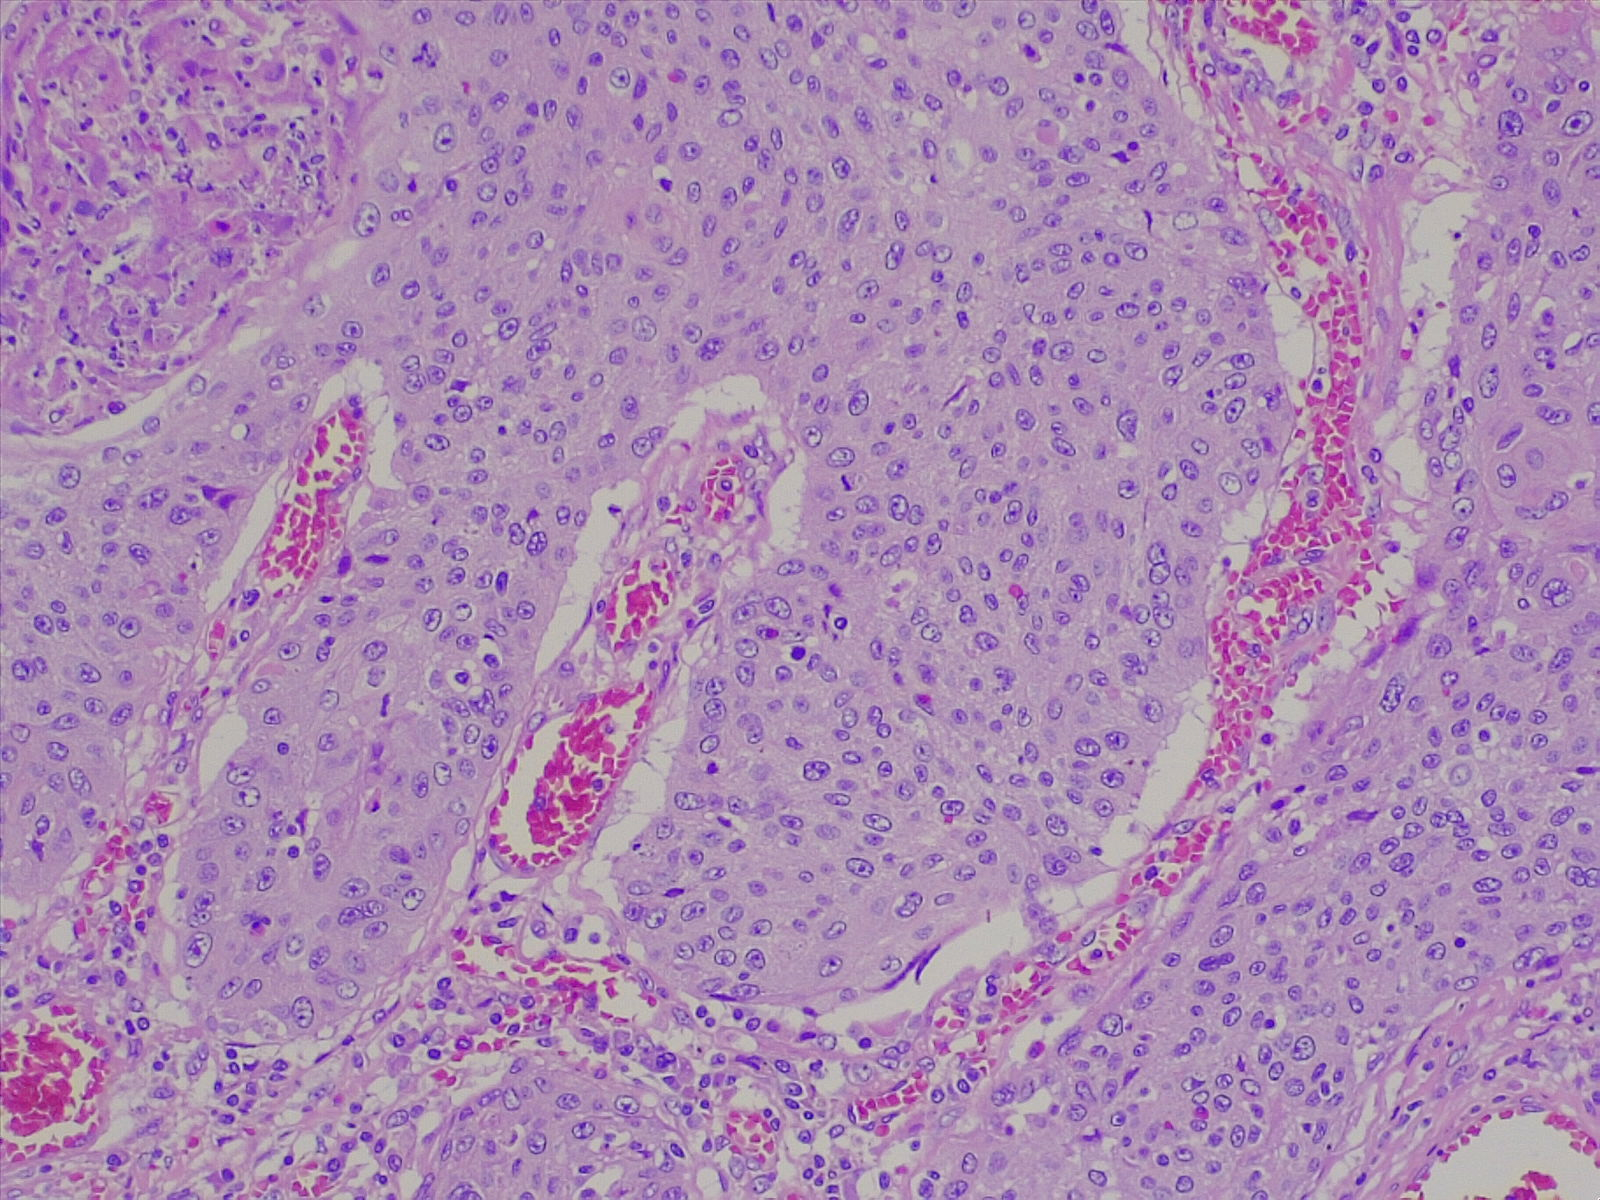
Label: lung squamous cell carcinoma, well differentiated